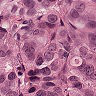
Metastatic tissue present: yes